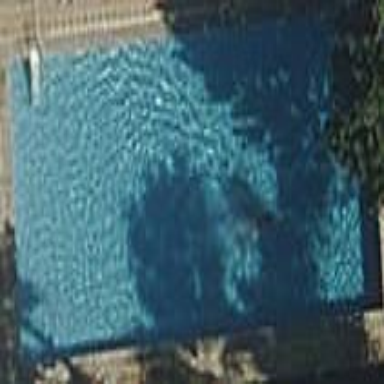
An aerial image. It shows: Swimming pool located in leisure land.